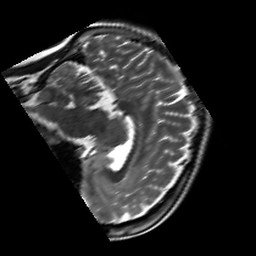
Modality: T2w
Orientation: sagittal
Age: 32
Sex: female
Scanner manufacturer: siemens
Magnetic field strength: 3 T
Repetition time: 7 s
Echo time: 0.09 s